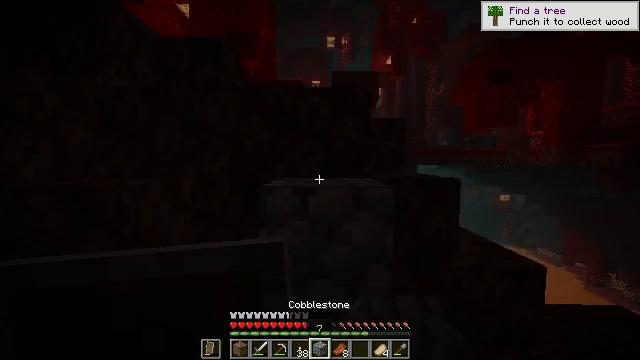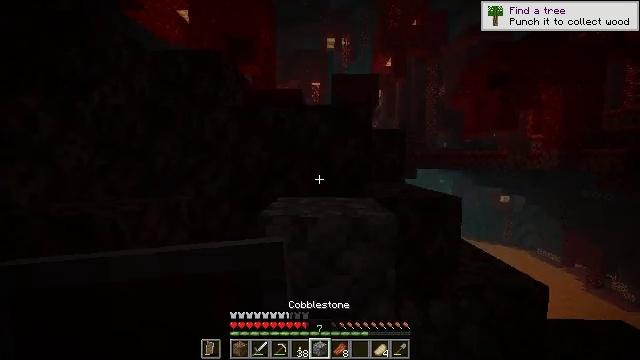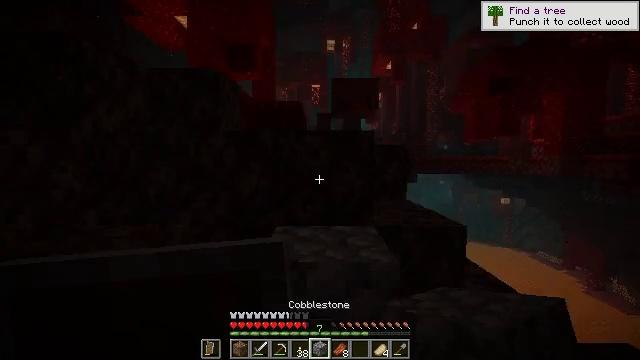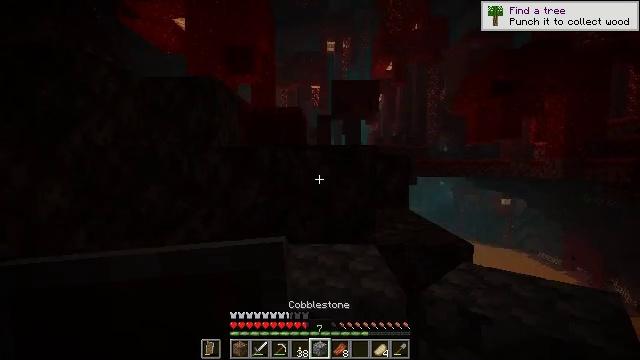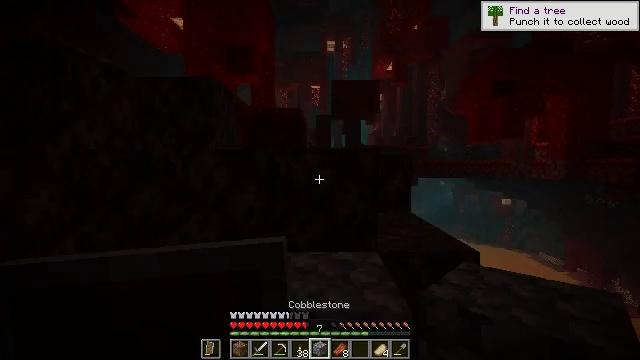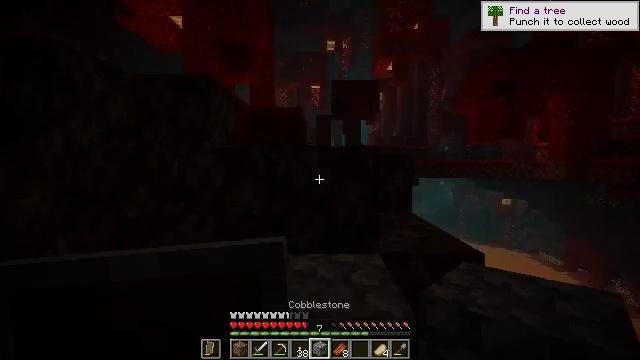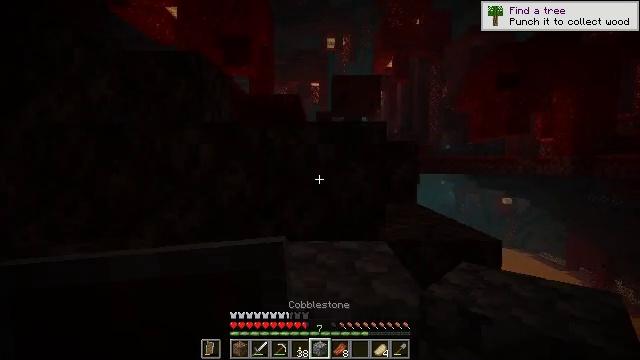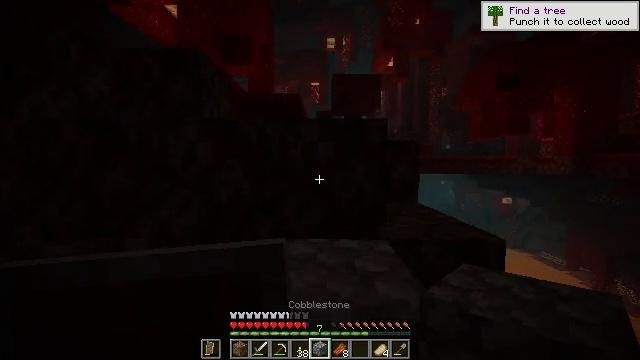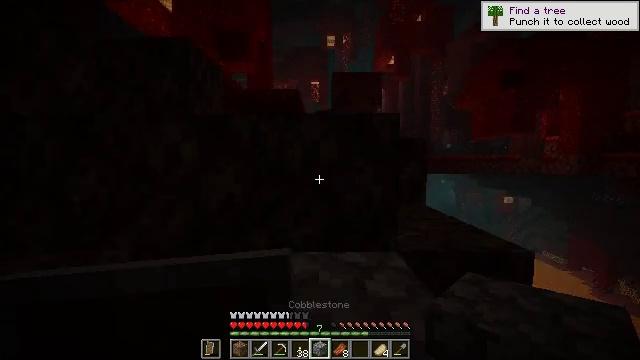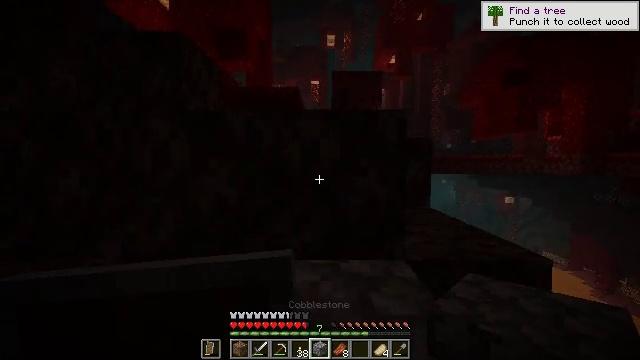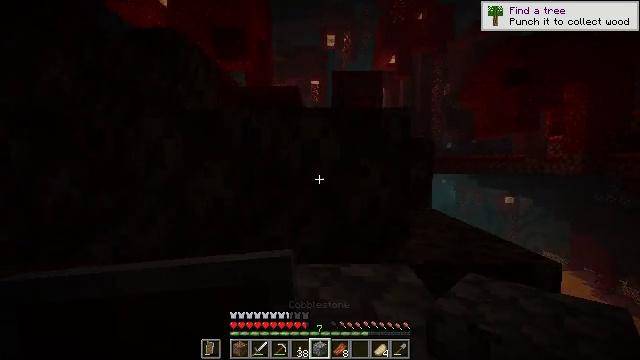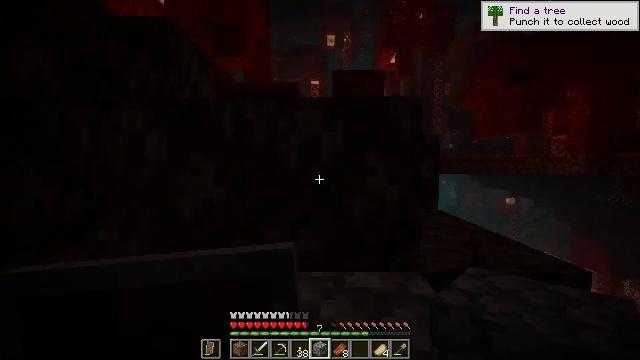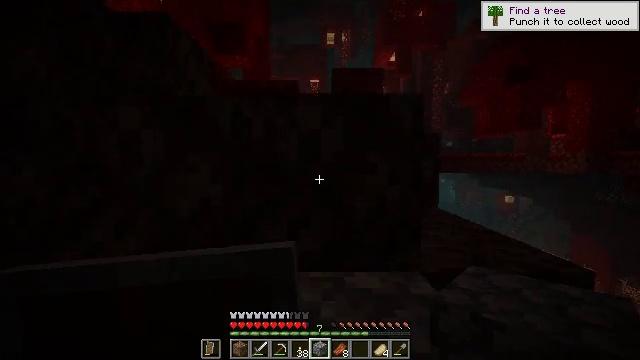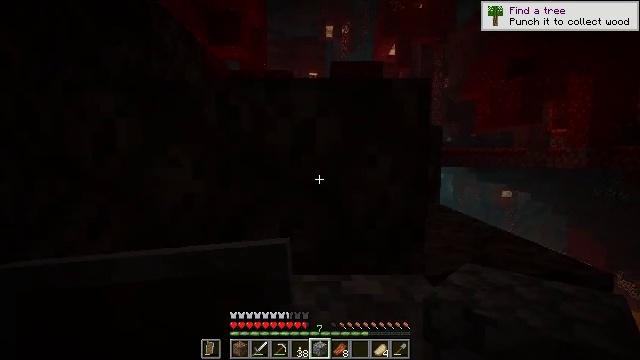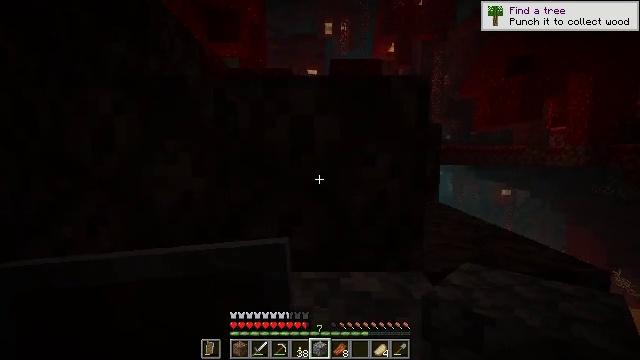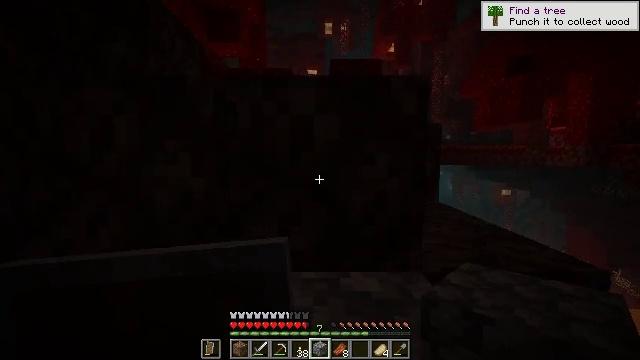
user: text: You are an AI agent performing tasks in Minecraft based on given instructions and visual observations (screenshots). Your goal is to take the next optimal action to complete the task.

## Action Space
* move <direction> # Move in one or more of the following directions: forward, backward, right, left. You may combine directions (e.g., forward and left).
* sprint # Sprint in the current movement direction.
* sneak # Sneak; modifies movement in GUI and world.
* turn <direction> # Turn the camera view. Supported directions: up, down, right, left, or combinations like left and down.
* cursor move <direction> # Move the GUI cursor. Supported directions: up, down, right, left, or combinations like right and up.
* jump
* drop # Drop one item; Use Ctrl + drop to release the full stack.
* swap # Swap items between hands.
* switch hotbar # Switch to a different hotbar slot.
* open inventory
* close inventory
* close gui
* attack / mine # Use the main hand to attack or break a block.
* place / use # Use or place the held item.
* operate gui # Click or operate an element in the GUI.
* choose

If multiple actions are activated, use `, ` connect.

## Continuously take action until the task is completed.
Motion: motion action
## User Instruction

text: Break soul sand to slow down mobs.
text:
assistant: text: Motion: move forward, jump
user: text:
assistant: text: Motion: move forward, jump
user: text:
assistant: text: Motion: move forward
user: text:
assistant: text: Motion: move forward
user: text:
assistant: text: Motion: move forward
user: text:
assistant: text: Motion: move forward
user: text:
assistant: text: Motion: move forward
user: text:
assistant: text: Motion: move forward
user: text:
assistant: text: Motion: no_op
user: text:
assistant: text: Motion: no_op
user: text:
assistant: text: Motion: move forward
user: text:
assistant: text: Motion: move forward
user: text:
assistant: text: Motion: move forward, turn down
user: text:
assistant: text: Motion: move forward
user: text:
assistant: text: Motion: move forward
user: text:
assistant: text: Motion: move forward
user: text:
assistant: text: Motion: no_op
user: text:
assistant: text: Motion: no_op
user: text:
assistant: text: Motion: move forward
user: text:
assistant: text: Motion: move forward, jump
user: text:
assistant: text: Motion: move forward, turn down, jump
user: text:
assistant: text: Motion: move forward, turn down, jump
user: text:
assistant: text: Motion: move forward, turn down
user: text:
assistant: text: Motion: turn down
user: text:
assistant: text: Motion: turn down
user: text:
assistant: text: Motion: no_op
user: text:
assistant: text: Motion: no_op
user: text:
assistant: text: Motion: no_op
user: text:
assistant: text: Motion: no_op
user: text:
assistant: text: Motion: no_op